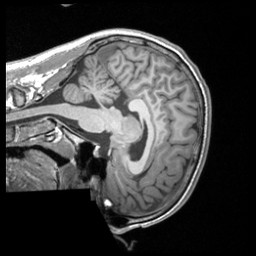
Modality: T1w
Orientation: sagittal
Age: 18
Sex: male
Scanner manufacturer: siemens
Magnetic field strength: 3 T
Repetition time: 1.9 s
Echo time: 0.00226 s